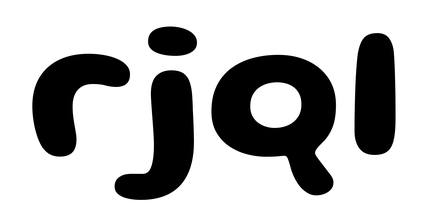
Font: Gluten_SemiBold